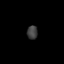
Tissue: lung
Cell type: Fibroblasts
Senescence score: 0.5803
Nuclear area (px): 141
Mean DAPI intensity: 62.617